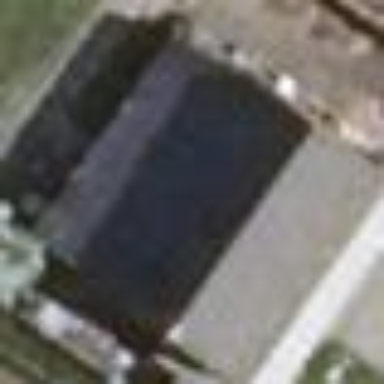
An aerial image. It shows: Garage.